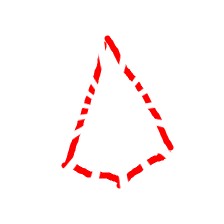
Shape: kite